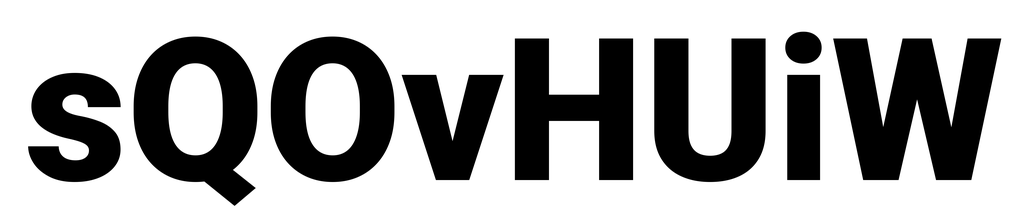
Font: Roboto_Black